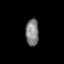
Tissue: prostate
Cell type: Epithelial cells
Senescence score: 0.3301
Nuclear area (px): 340
Mean DAPI intensity: 130.976